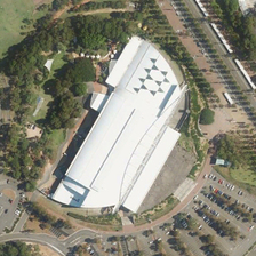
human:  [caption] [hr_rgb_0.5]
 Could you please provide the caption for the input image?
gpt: Many green trees and parking lots are surrounded by long white buildings.

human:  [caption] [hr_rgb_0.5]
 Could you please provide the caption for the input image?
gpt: Many green trees and parking lots surround long white buildings.

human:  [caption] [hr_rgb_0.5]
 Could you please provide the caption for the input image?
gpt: Many green trees and parking lots are surrounded by long white buildings.

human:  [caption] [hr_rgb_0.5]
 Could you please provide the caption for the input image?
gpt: Many green trees and a parking lot surround a long white building.

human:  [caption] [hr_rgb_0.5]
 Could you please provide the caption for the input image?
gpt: Many green trees and parking lots are surrounded by long white buildings.